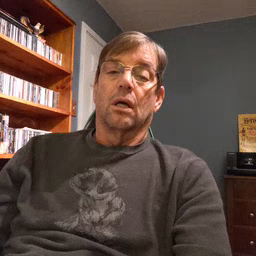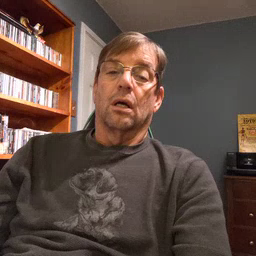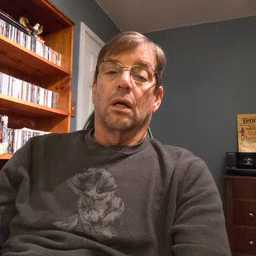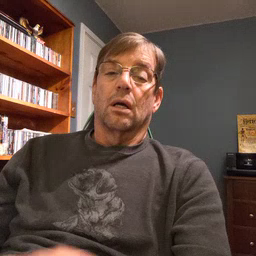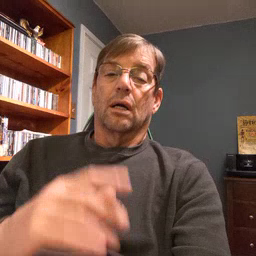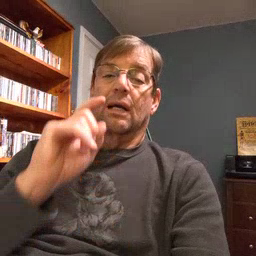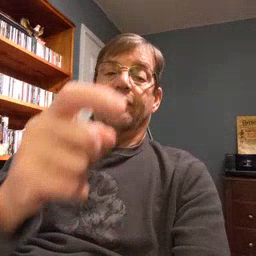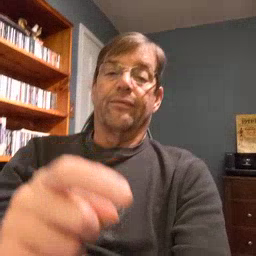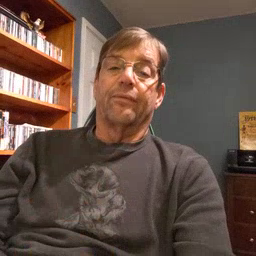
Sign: gift